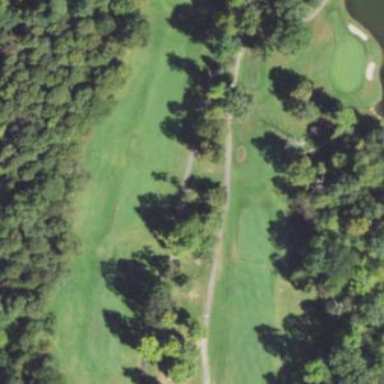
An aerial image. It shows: Grassy area designated for leisure. It is golf pitch with fairways.